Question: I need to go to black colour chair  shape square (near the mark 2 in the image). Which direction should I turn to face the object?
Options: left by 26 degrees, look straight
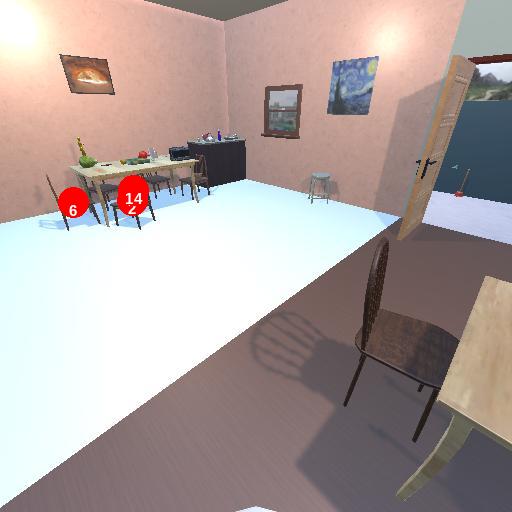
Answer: left by 26 degrees